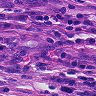
Metastatic tissue present: no